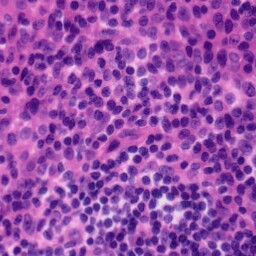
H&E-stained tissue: Tonsil